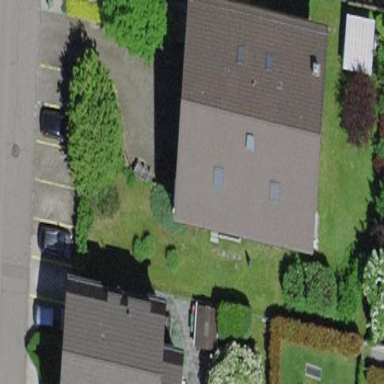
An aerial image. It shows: Simple house.